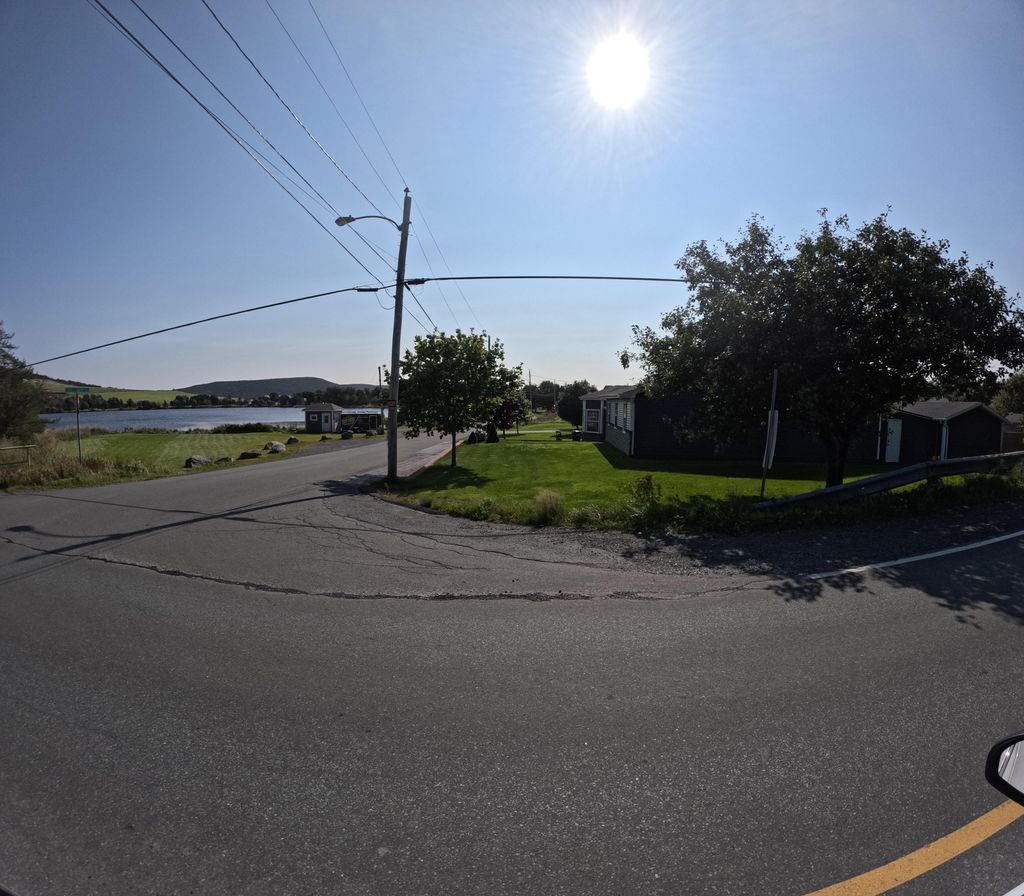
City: st_johns